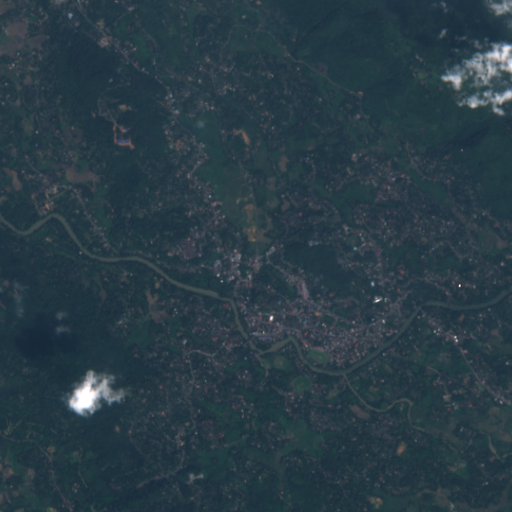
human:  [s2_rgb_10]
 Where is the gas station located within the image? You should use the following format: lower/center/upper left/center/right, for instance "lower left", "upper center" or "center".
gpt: The gas station is located in the lower center of the image.
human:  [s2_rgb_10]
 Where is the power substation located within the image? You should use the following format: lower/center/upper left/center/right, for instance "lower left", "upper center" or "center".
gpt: The power substation is located in the upper center of the image.
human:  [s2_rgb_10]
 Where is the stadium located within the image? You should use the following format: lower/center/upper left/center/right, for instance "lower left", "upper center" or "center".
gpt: The stadium is located in the center right of the image.
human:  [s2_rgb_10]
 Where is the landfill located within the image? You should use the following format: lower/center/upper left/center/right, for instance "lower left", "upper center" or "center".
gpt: There is no landfill in the image.